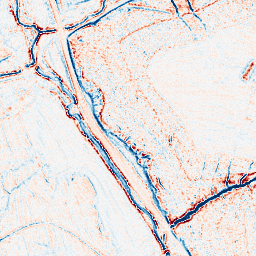
Category: edge_preserving
Decomposition family: anisotropic_diffusion
Decomposition parameters: iterations: 5
kappa: 30
gamma: 0.2
Upsampling method: cubic_mitchell
Upsampling parameters: scale: 8
Upsampling scale: 8